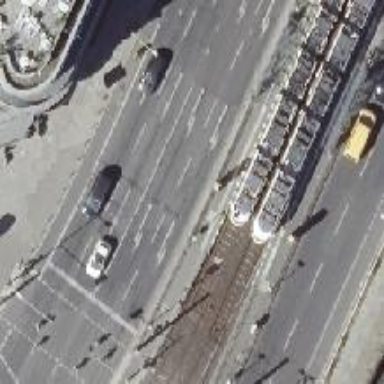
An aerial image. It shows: Tram stop position for public transport.